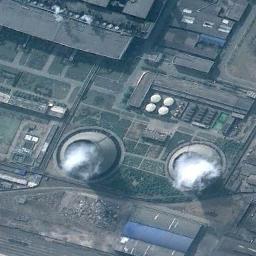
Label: thermal_power_station